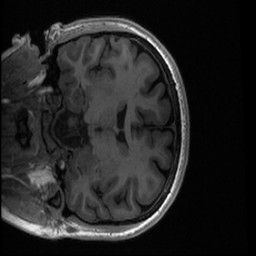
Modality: T1w
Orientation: coronal
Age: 18
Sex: female